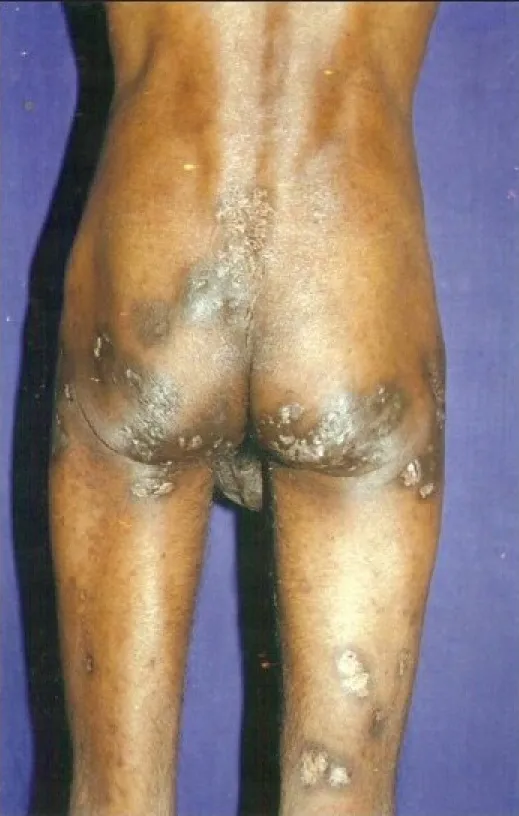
Nodules and scarring over gluteal region and thighs.
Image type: medical_photograph (skin_photograph)